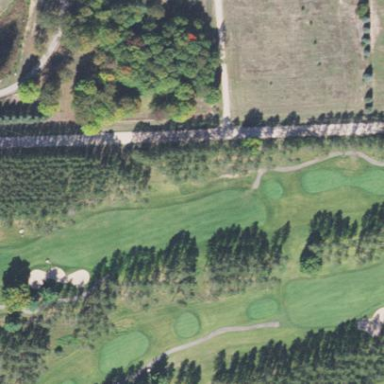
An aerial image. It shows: Rough grassy area used for golf.